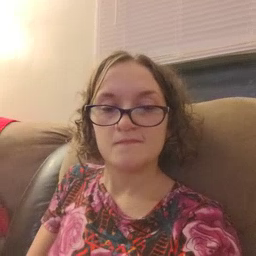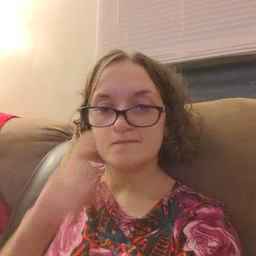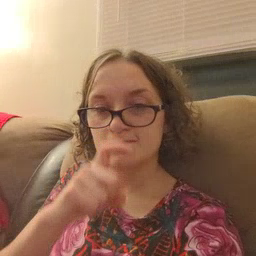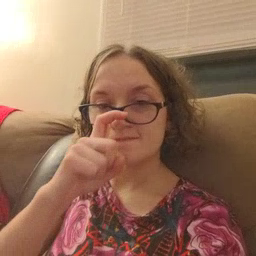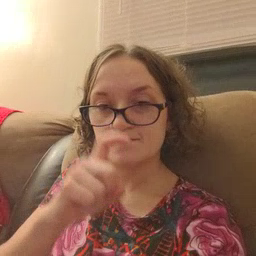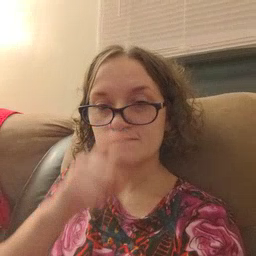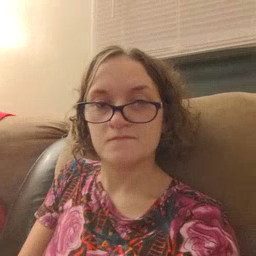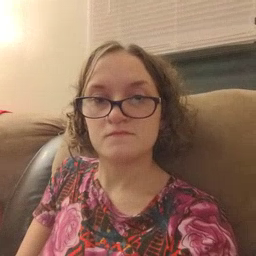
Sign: doll